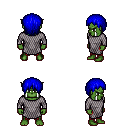
a pixel art fantasy rpg character, male body template, orc, green skin, chain mail, red pants, blue plain hairstyle, four views (front, back, left, right), 2x2 character sprite sheet, small pixel art, hard edges, no anti-aliasing